Field crop: maize
Growth stage: 2
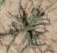
Species: salsola